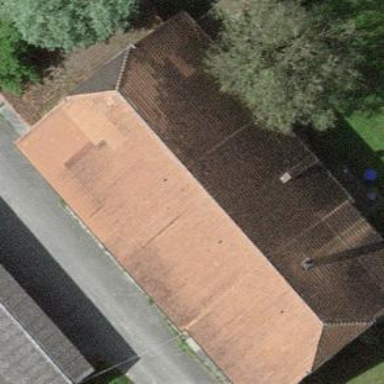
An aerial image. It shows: Farm building.